Question: I have two tables. VEHICLES and OWNERSHIP. I am trying to make a query that will give me a list of all VEHICLES in the OWNERSHIP table. I basically need a report of my available VEHICLE inventory. I tried this query:
'''
SELECT VEHICLE.*
FROM VEHICLE, OWNERSHIP
WHERE (VEHICLE.VEH_ID <> OWNERSHIP.VEH_ID);
'''
Im getting:
When I do an equal I get all vehicles which are listed in the ownership so that works. But the NOT Equal does not. Any ideas?
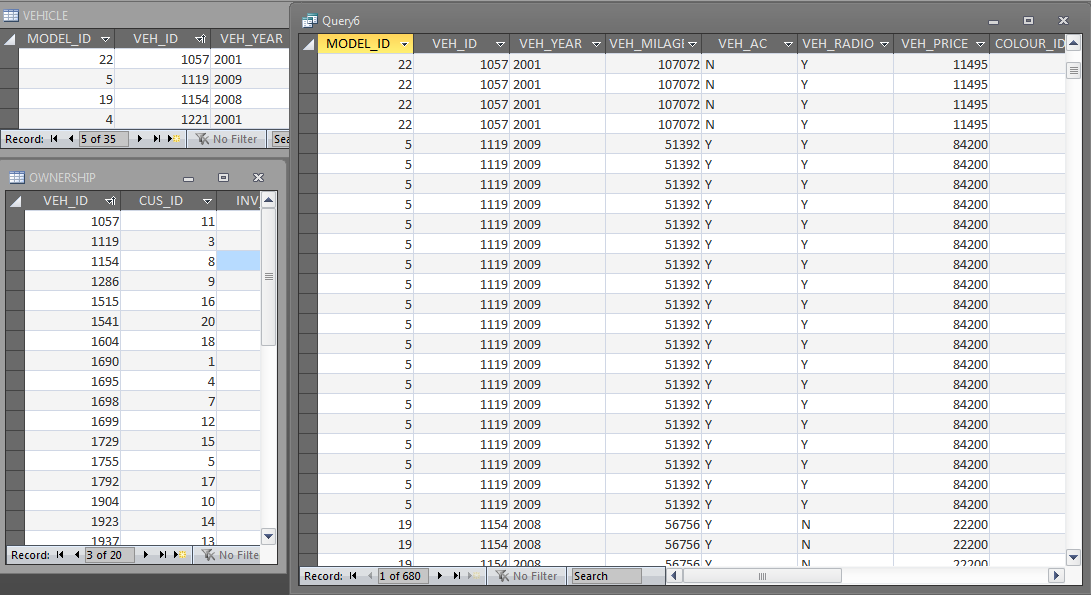
Answer: Try
'''
SELECT VEHICLE.*
FROM VEHICLE
WHERE NOT EXISTS
(SELECT NULL FROM OWNERSHIP WHERE VEHICLE.VEH_ID= OWNERSHIP.VEH_ID);
'''